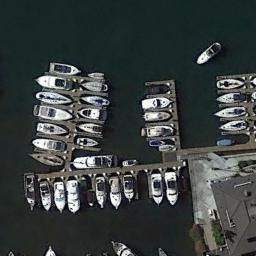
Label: harbor